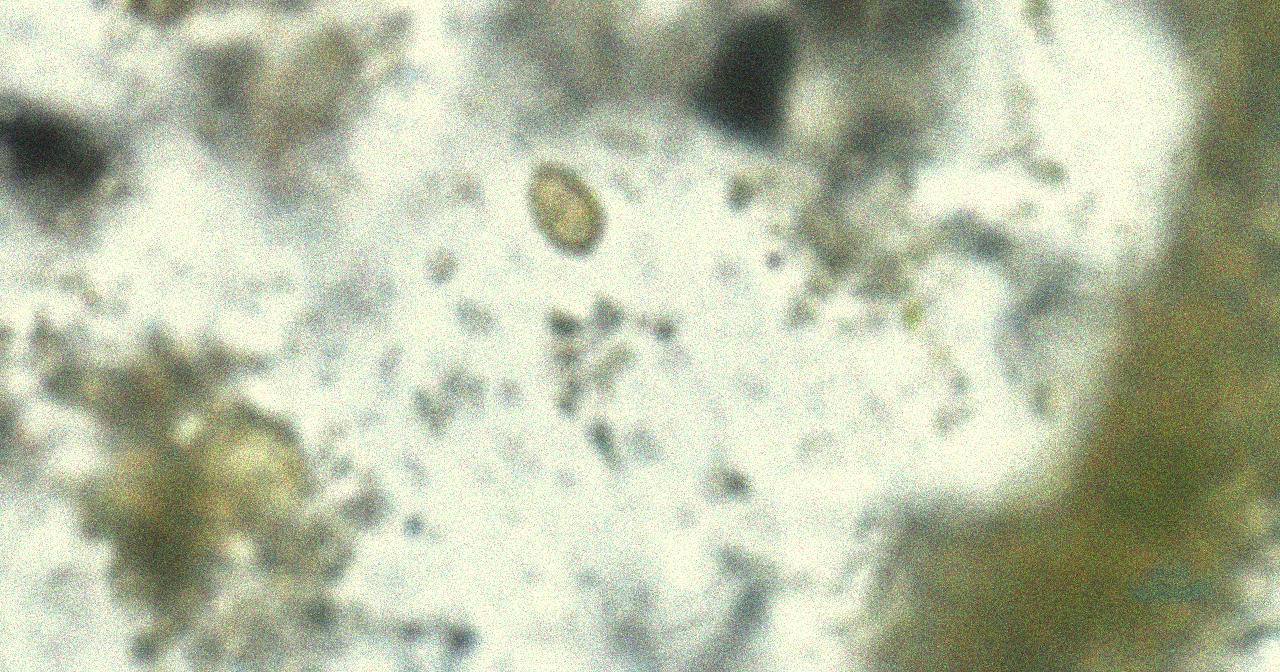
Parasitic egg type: Opisthorchis viverrine